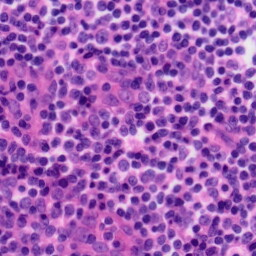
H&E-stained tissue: Tonsil